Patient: sex M, age 71
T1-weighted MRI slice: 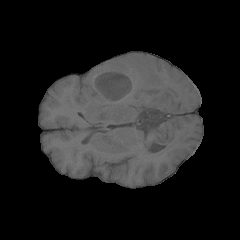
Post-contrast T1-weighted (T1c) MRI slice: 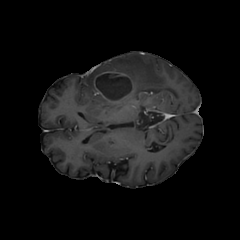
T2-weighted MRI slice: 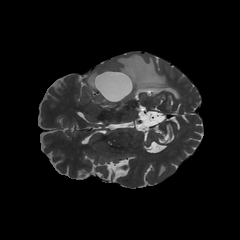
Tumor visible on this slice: yes
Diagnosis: Glioblastoma, IDH-wildtype
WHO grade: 4